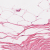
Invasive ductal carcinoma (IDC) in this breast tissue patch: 0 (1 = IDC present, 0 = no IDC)